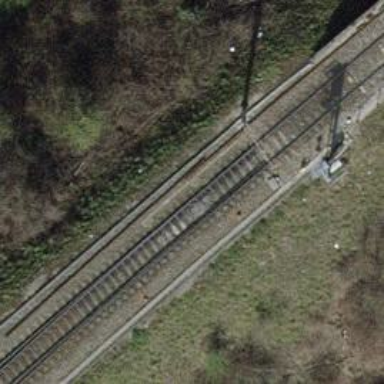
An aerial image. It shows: Railway switch.